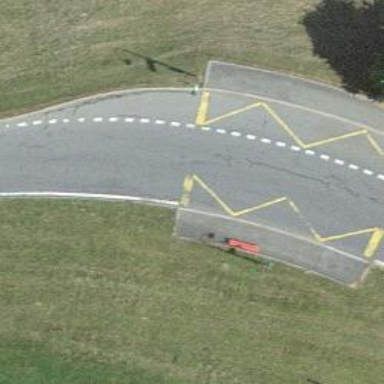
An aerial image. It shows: Public transport stop position.